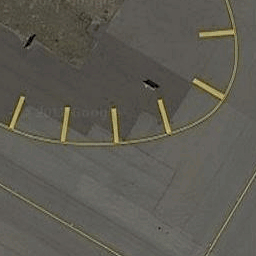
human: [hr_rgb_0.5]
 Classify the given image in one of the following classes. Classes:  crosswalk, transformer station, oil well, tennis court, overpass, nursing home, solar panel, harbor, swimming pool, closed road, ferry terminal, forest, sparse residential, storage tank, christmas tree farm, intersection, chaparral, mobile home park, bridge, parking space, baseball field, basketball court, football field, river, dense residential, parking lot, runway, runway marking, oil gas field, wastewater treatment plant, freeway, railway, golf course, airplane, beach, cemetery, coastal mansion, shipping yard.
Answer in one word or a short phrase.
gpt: runway marking